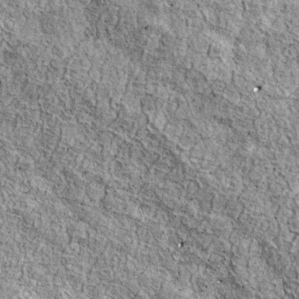
Label: non_frost